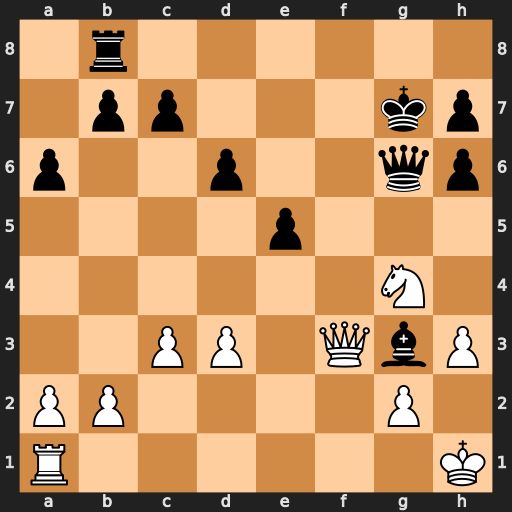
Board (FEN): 1r6/1pp3kp/p2p2qp/4p3/6N1/2PP1QbP/PP4P1/R6K
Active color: w
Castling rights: -
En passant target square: -
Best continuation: Qxg3 h5 Ne3 Qxg3 Nf5+ Kg6 Nxg3